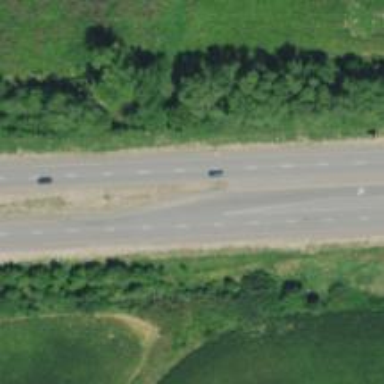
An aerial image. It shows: Primary highway that is also expressway.